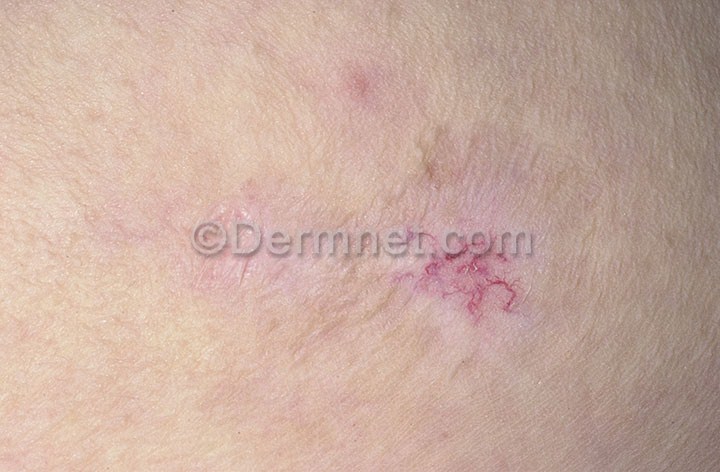
Disease: Psoriasis pictures Lichen Planus and related diseases